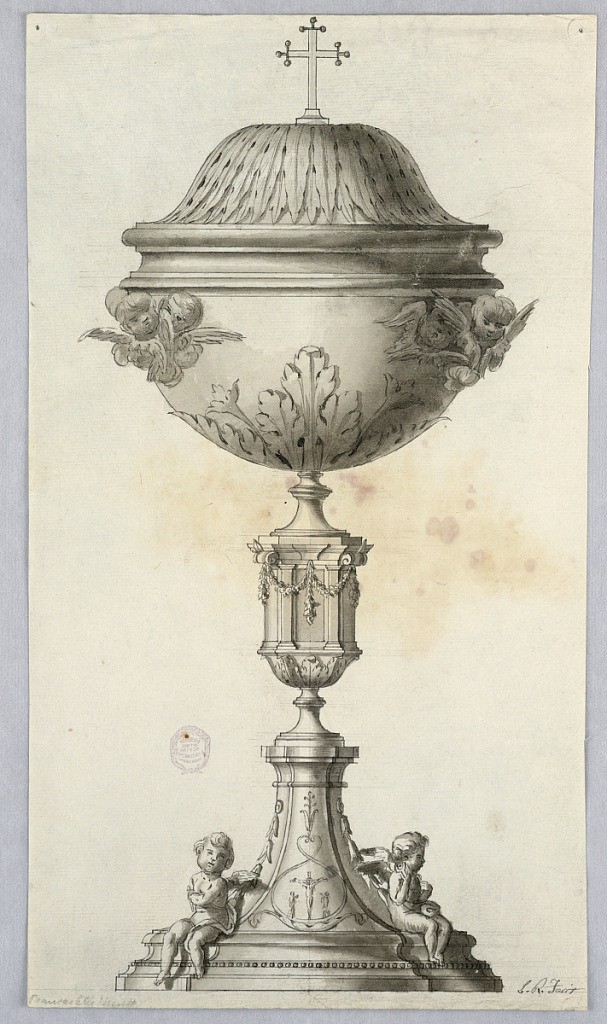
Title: Design for a Ciborium
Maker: Luigi Righetti, Italian, 1780 - 1819
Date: ca. 1812
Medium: Graphite, pen and ink, brush and wash on paper
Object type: Drawing
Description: Upon the base sits angels with instruments of the Passion.